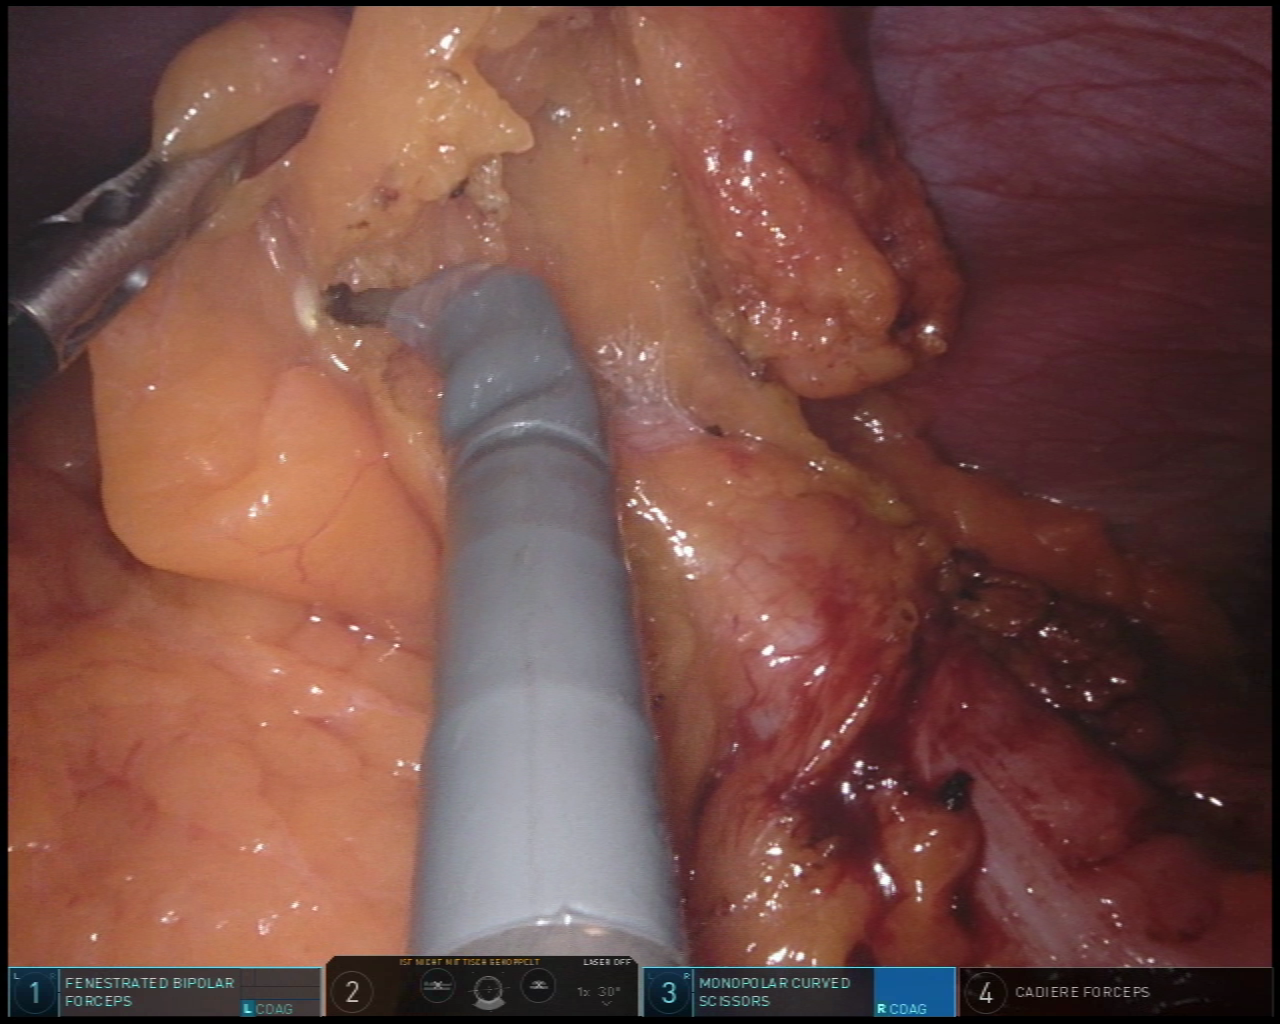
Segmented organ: abdominal_wall
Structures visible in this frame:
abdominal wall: yes
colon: yes
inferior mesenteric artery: no
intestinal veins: no
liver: no
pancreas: no
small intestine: no
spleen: no
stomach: no
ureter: no
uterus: no
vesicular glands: no